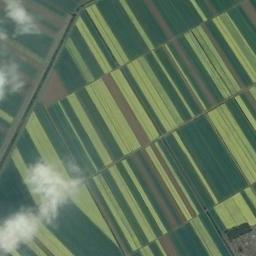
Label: rectangular_farmland